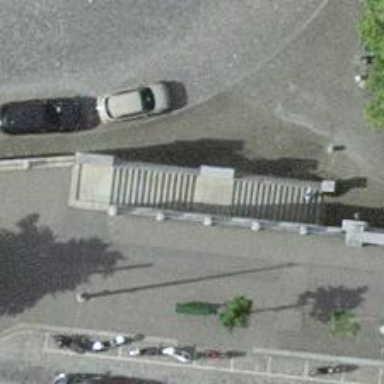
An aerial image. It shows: Footway with stone surface.